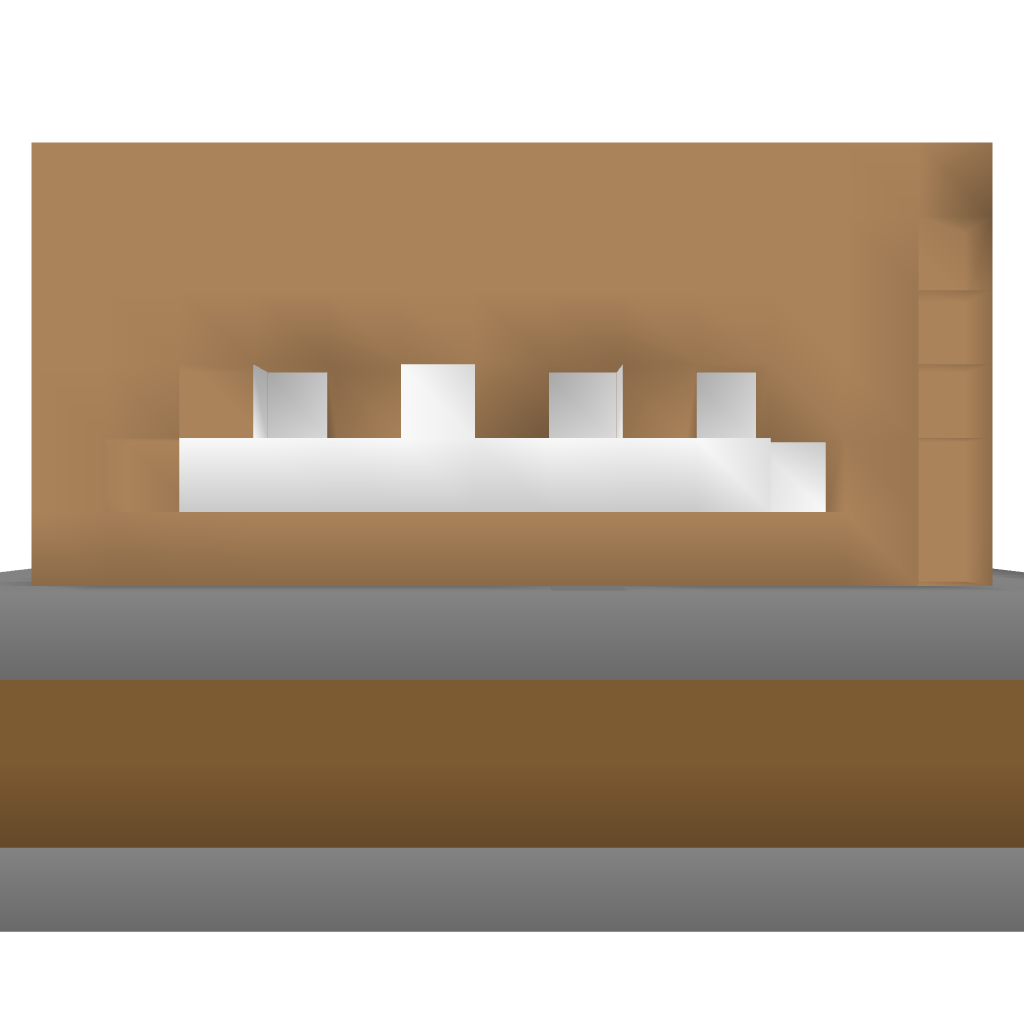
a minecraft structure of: Office cube wooden house no roof 40% earth below